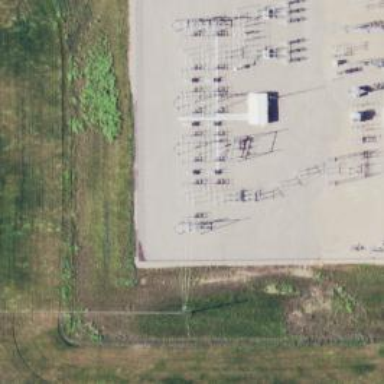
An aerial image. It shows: Switch used for power control.